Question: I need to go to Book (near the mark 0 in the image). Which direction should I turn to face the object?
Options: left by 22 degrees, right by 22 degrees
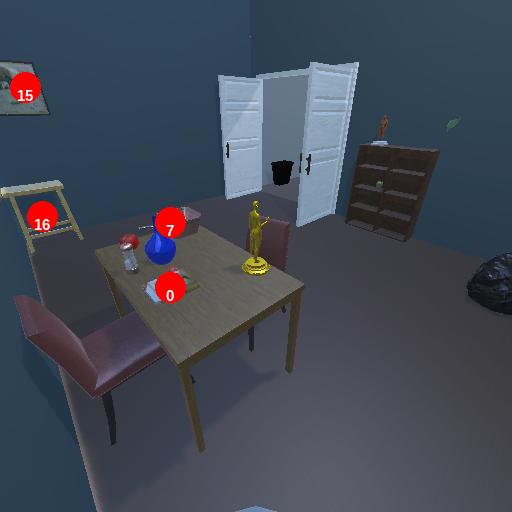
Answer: left by 22 degrees